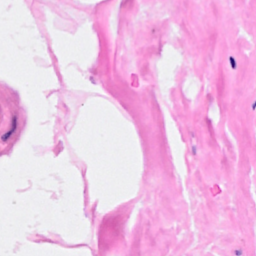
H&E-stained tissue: Breast